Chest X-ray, AP view. Patient: 53 years old, sex F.
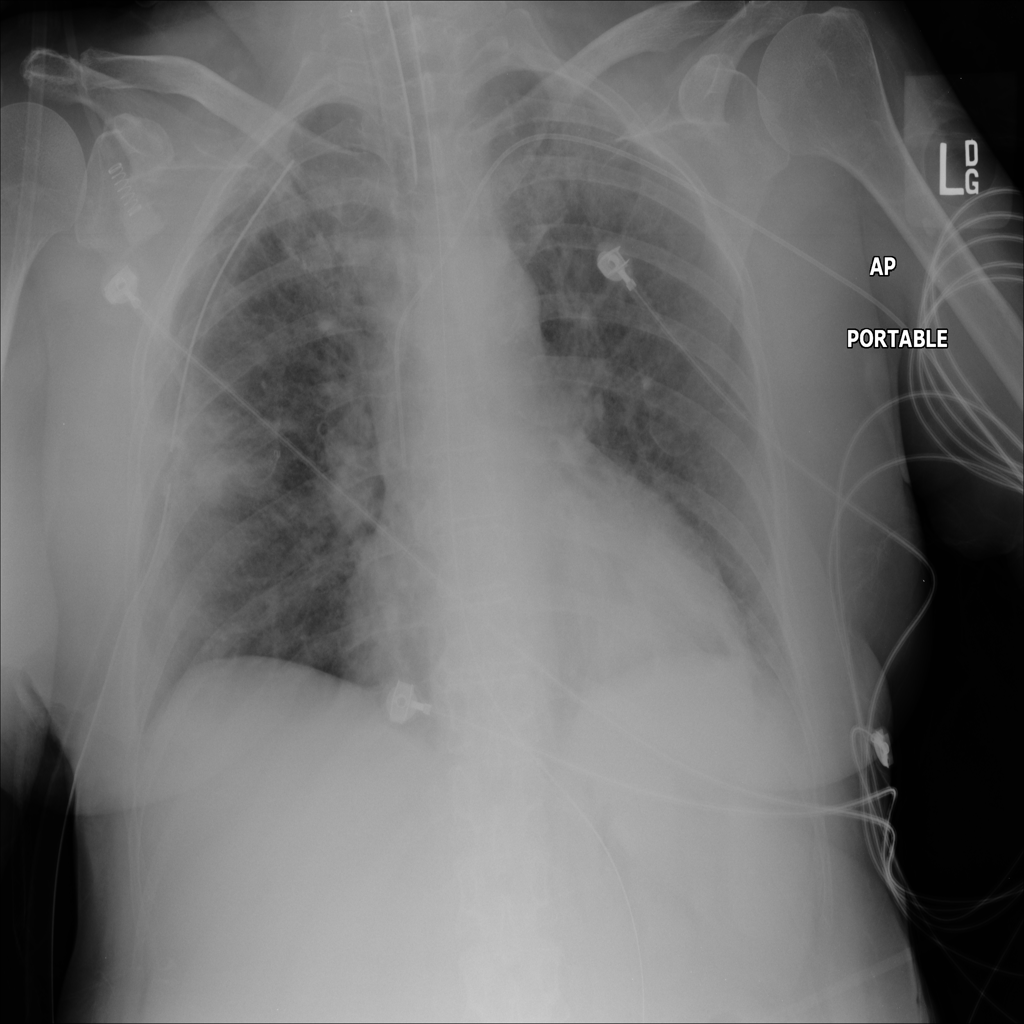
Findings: Infiltration